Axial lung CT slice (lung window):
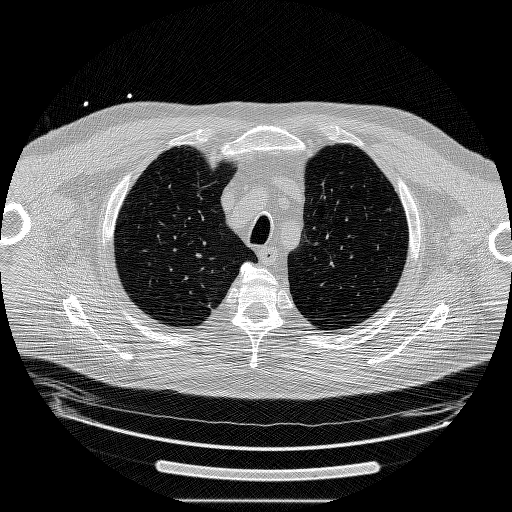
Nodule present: no